Aerial crown-view tile of a tropical tree (Barro Colorado Island, Panama), acquired 20250124:
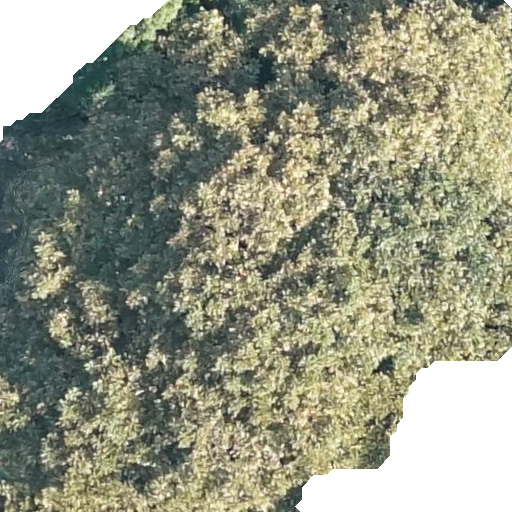
Species: Dipteryx oleifera
GBIF accepted scientific name: Dipteryx oleifera
Crown area: 407.711 m²